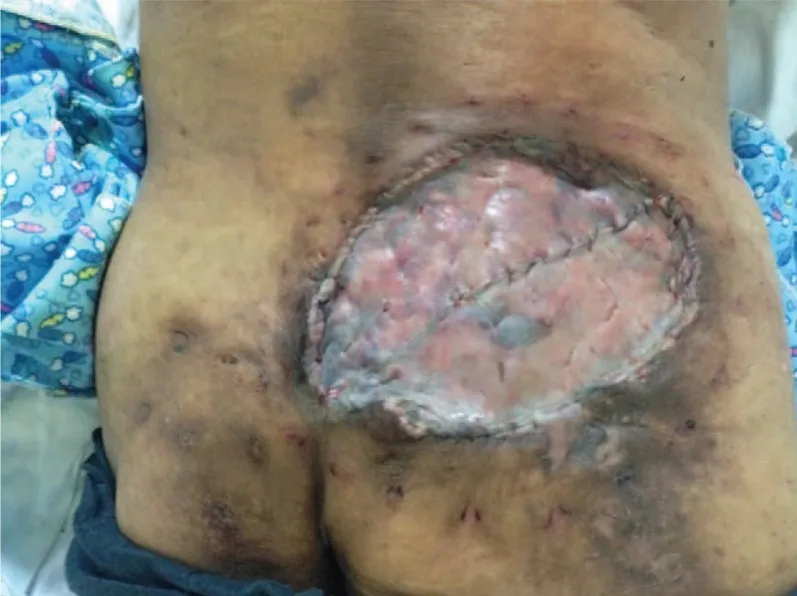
Wound covered by split-thickness skin grafting healed well after applying topical negative pressure for a week.
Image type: medical_photograph (skin_photograph)